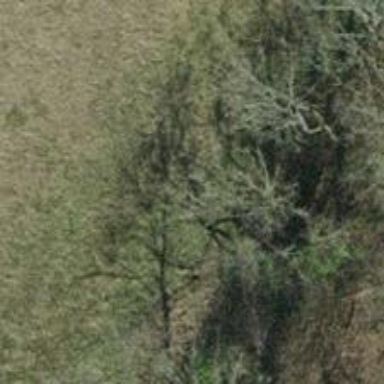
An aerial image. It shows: Broadleaved tree with lush foliage.